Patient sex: M
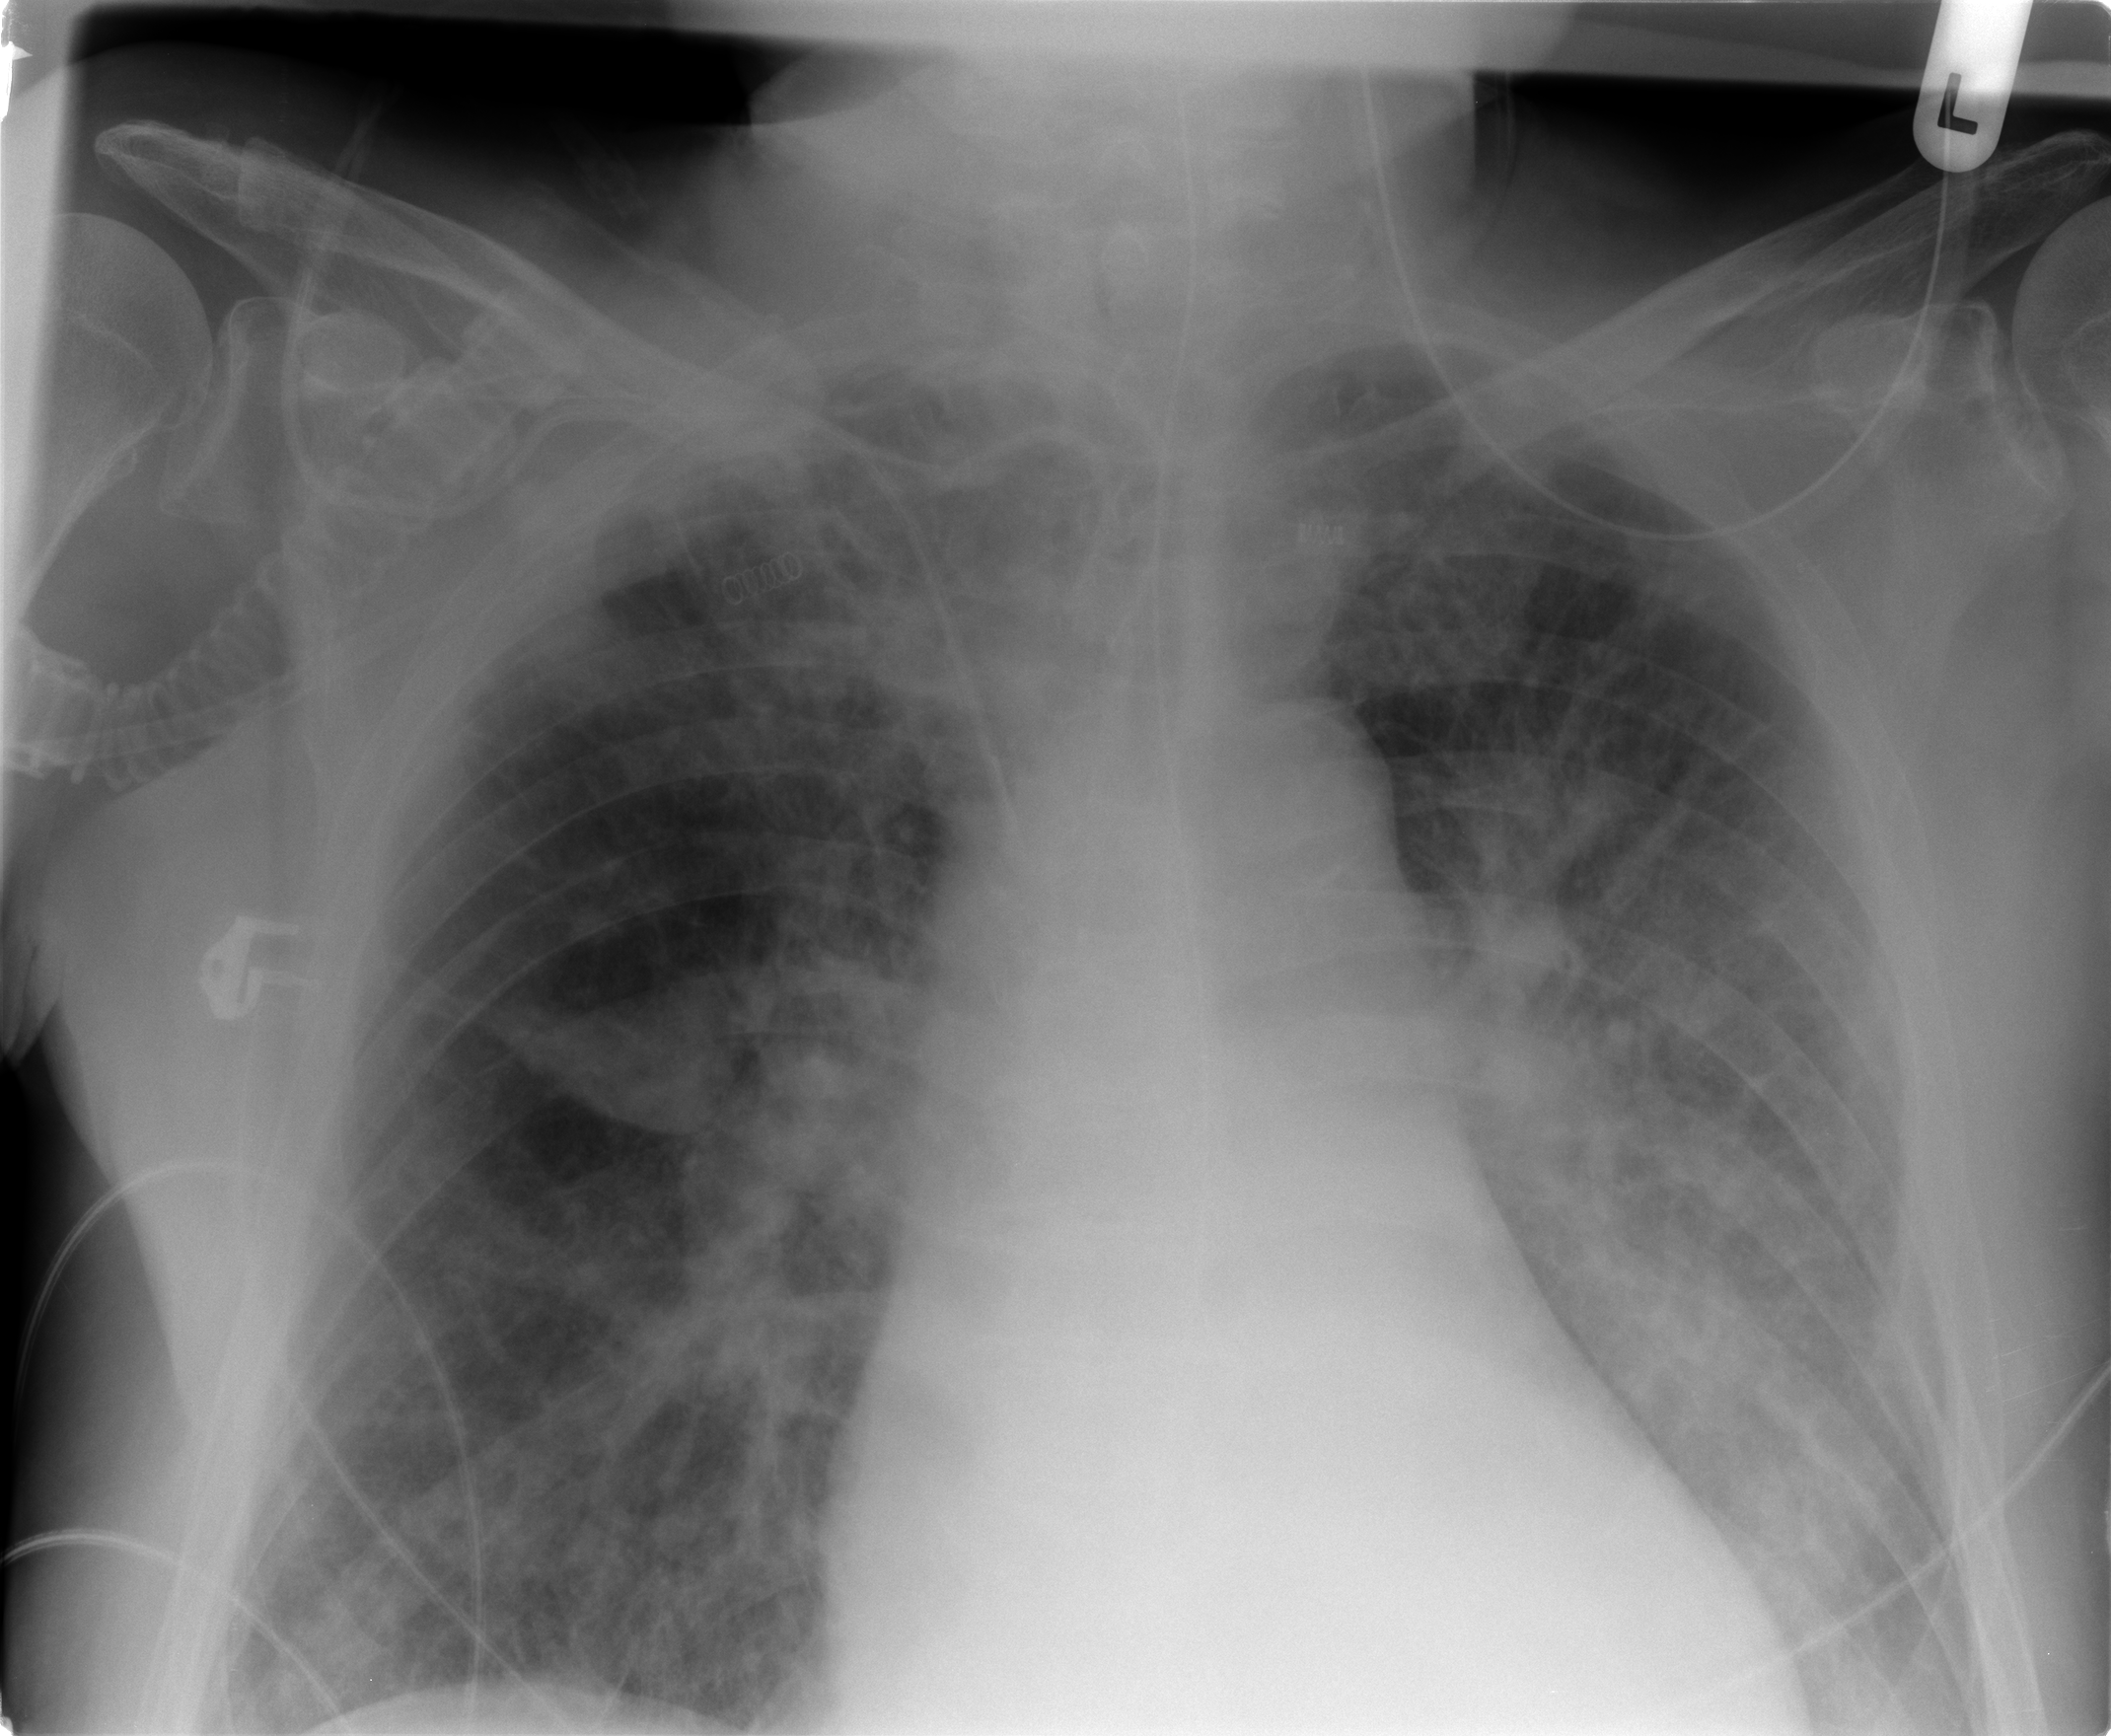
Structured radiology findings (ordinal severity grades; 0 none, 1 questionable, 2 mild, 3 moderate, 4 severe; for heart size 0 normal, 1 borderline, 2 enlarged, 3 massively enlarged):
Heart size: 1
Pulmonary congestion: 2
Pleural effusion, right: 1
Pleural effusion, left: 2
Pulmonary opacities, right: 2
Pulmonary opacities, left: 3
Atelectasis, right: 2
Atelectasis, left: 3